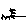
Label: sun